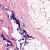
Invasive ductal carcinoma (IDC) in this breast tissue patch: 0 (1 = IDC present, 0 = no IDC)